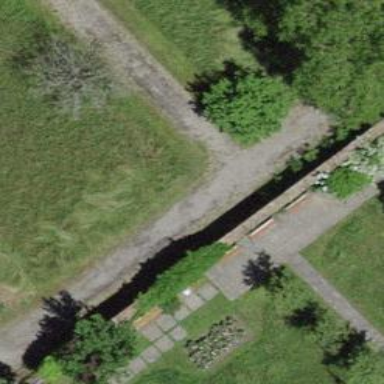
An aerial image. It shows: Unpaved path.